Field crop: maize
Growth stage: 2
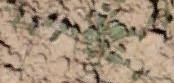
Species: convolvulus